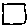
Label: square